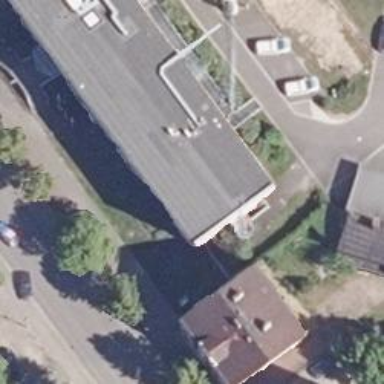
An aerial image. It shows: Police building.